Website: walmart
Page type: address-validator
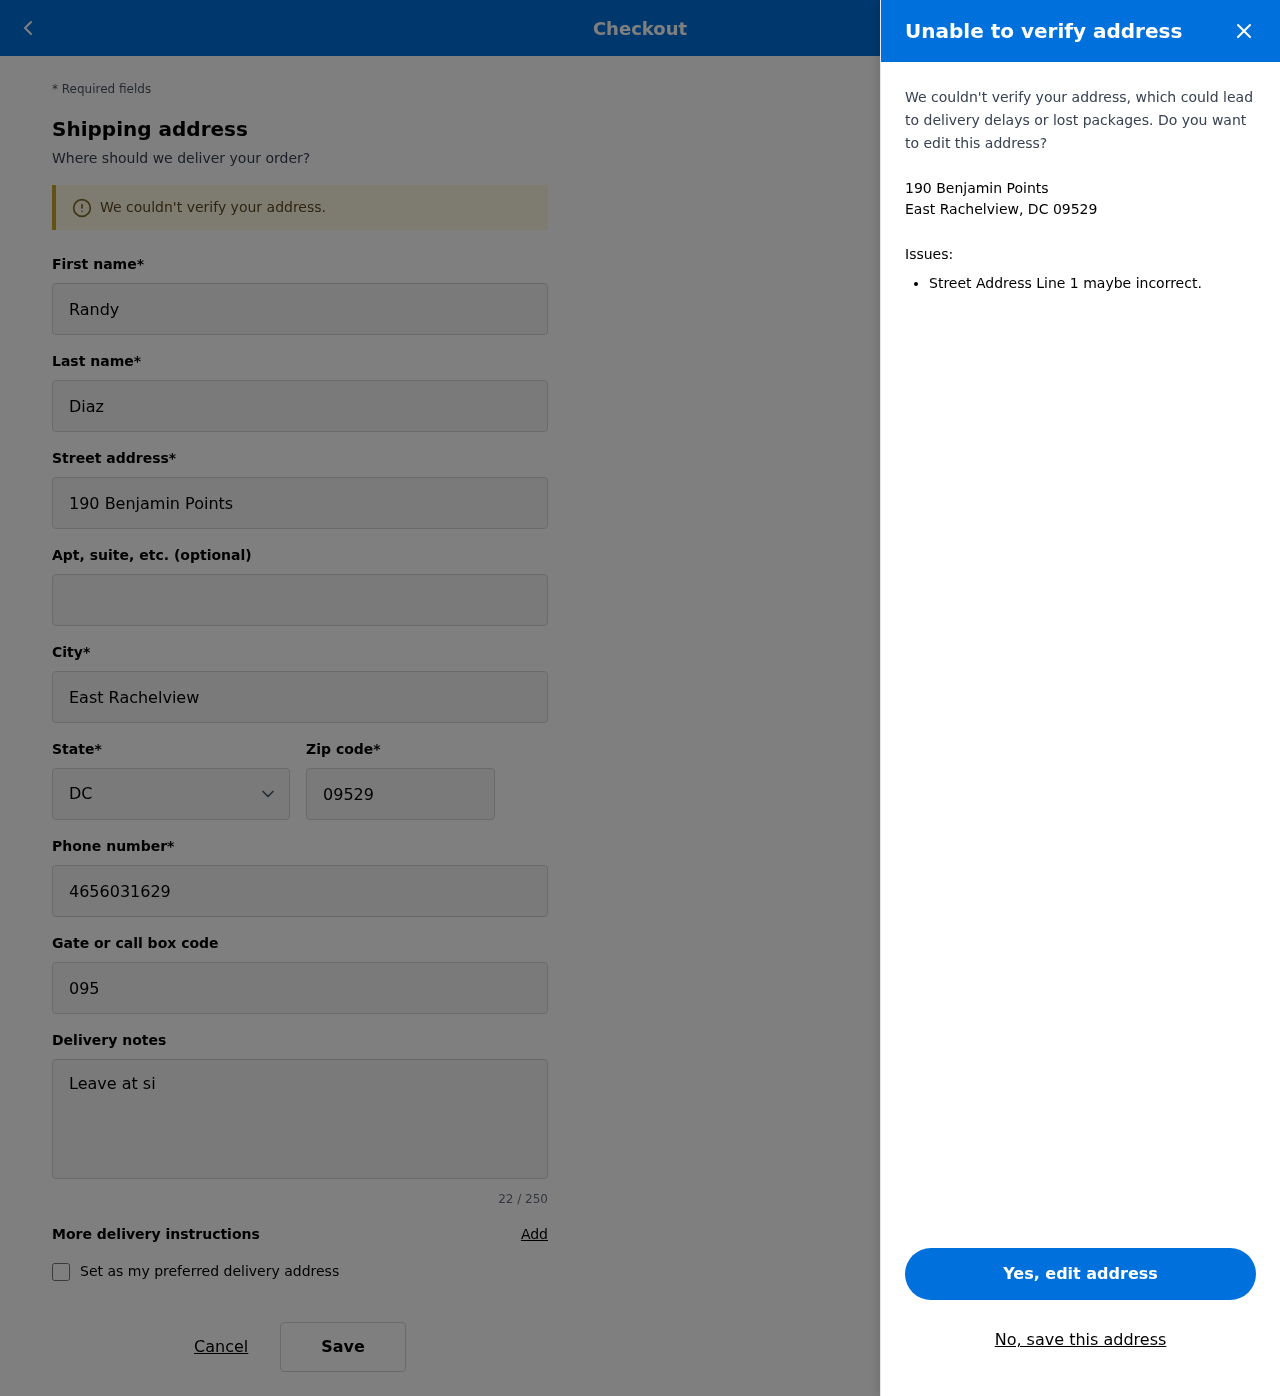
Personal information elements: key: PII_CITY_STATE_ZIP
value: East Rachelview, DC 09529
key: PII_DELIVERY_INSTRUCTIONS
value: Leave at side entrance
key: PII_STATE_ABBR
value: DC
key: PII_STREET
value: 190 Benjamin Points
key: PII_FIRSTNAME
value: Randy
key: PII_LASTNAME
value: Diaz
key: PII_CITY
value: East Rachelview
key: PII_POSTCODE
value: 09529
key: PII_PHONE
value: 4656031629
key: PII_SECURITY_CODE
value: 095